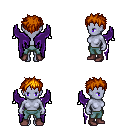
a pixel art fantasy rpg character, female body template, dark elf, purple skin, purple wings, teal pants, dark blonde bedhead hairstyle, maroon shoes, four views (front, back, left, right), 2x2 character sprite sheet, small pixel art, hard edges, no anti-aliasing